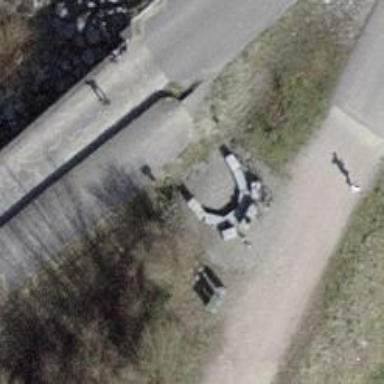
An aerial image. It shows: Bench.